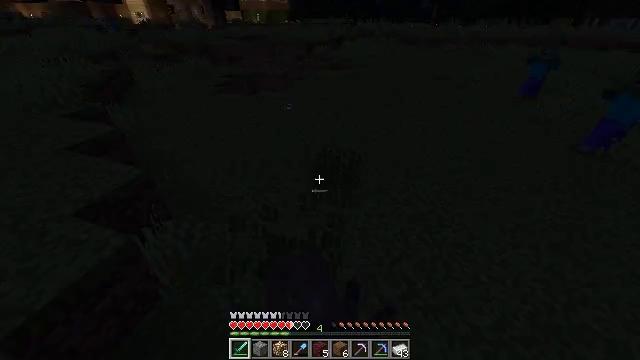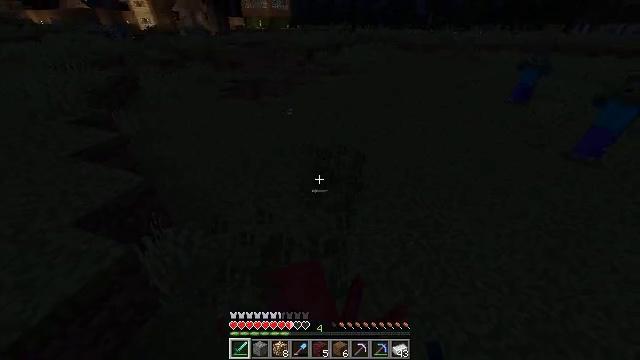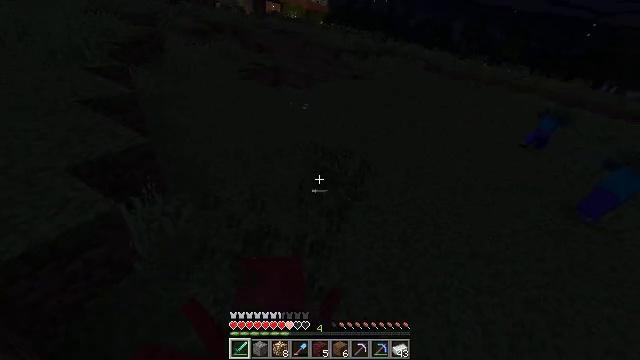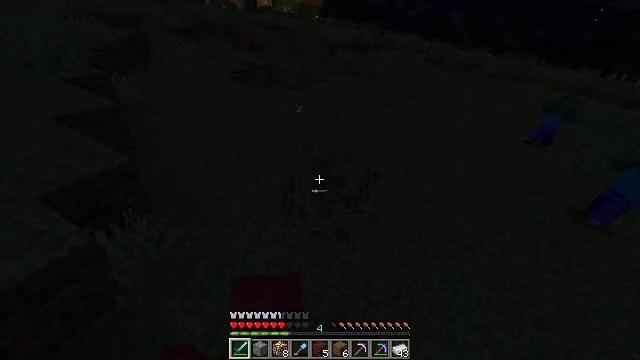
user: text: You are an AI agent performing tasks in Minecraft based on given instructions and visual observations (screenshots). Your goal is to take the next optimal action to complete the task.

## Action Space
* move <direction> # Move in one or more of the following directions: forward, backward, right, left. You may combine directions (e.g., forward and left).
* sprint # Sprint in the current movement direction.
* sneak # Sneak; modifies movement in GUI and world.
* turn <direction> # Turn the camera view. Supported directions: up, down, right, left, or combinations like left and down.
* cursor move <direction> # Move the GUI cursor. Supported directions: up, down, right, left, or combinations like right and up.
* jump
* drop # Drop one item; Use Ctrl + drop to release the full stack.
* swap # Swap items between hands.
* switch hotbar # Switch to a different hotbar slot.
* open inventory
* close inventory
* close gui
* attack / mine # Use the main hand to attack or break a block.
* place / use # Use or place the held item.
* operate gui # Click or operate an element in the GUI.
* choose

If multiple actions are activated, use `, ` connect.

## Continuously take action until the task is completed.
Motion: motion action
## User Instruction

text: Clear the ground by mining grass.
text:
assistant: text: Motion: move forward, sprint, jump
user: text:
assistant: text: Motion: move forward, sprint, jump
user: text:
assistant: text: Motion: move forward, sprint, jump
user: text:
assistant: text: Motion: sprint, jump